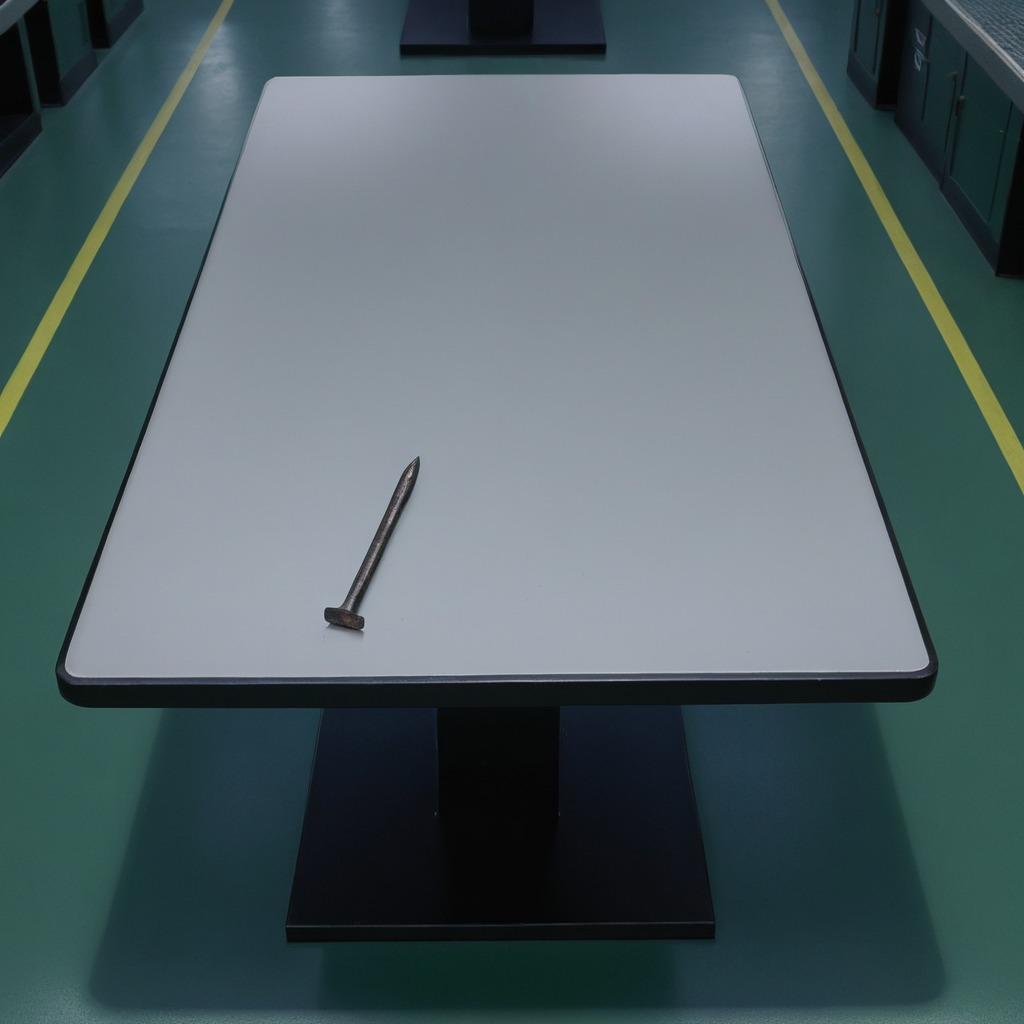
A nail lying on the clean empty table in a railway signal maintenance room lit by harsh overhead fluorescents